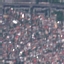
Land use / land cover: Residential